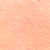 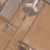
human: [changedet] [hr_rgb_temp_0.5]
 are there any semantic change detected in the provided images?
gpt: An urban area appears in the desert.